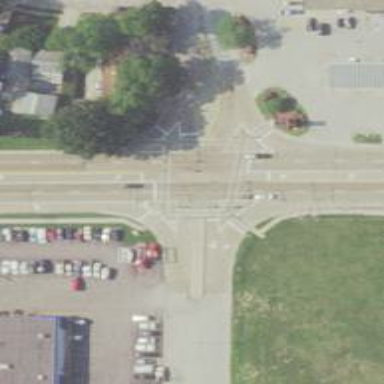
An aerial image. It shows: Crossing with line markings on the road.